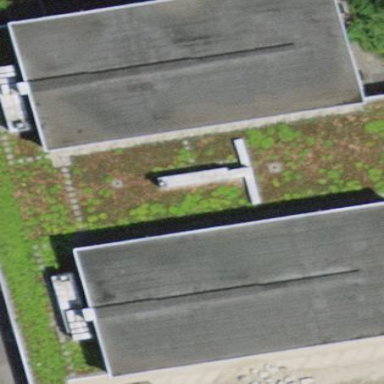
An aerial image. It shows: Building with sports hall used for leisure activities.